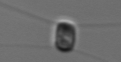
Label: Chaetoceros_similis